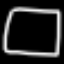
Label: square